Question: - The <URL> if you're interested. Thanks
---
I am a bit confused as to how to access json data that has been posted to a url in clojure; I just can't seem to get it to work.
This is my route:
'''
(cc/POST "/add"
request
(str ": " request))
'''
I am not entirely sure what I have to put in place of 'request' - I just saw some blog online and tried to follow it, but couldn't get it to work.
Here's how I'm trying to post: (from <URL>

In curl, I'm just doing this:
'''
curl -X POST -H "Content-Type: application/json" -d '{"foo":"bar","baz":5}'
http://localhost:3005/add
'''
It looks like clojure is not receiving the json data that I posted at all.
Here's what the request var contains:
'''
: {:scheme :http, :query-params {}, :form-params {}, :request-method :post,
:query-string nil, :route-params {}, :content-type ""application/json"",
:uri "/event", :server-name "localhost", :params {},
:headers {"user-agent" "Fiddler", "content-type" ""application/json"",
"content-length" "23", "host" "localhost:3005"},
:content-length 23, :server-port 3005, :character-encoding nil, :body #}
'''
As you can see, all 'params' are empty...
I am using compojure and cheshire - and I can convert data into json and return them just fine for 'GET' routes.. I need to figure out how to pass json and convert it into clojure data..
thanks
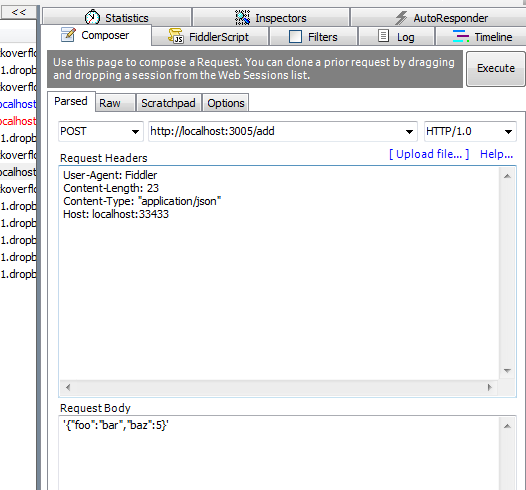
Answer: That's because :params is filled by a ring middleware which deals with "form-encoded" body.
You can use ring-json to wrap your application into this other middleware. It will parse the JSON body and fill :params accordingly. (<URL>